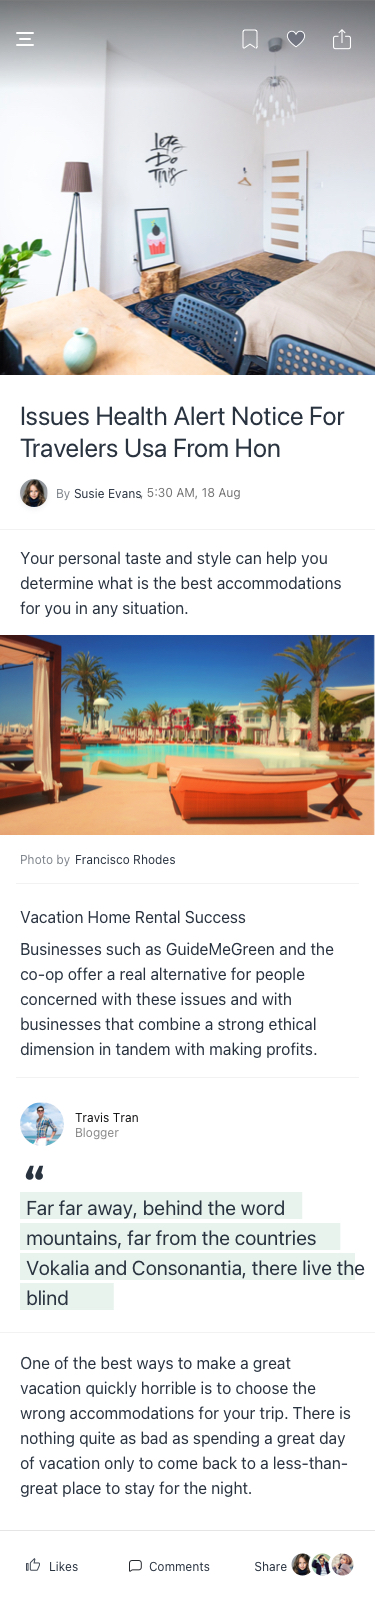
Text in this UI design:
Francisco Rhodes
Photo by
One of the best ways to make a great vacation quickly horrible is to choose the wrong accommodations for your trip. There is nothing quite as bad as spending a great day of vacation only to come back to a less-than-great place to stay for the night.
Businesses such as GuideMeGreen and the co-op offer a real alternative for people concerned with these issues and with businesses that combine a strong ethical dimension in tandem with making profits.
Vacation Home Rental Success
Your personal taste and style can help you determine what is the best accommodations for you in any situation.
Issues Health Alert Notice For Travelers Usa From Hon
Far far away, behind the word mountains, far from the countries Vokalia and Consonantia, there live the blind
Travis Tran
Blogger
“
Susie Evans
By
, 5:30 AM, 18 Aug
Share
Comments
Likes